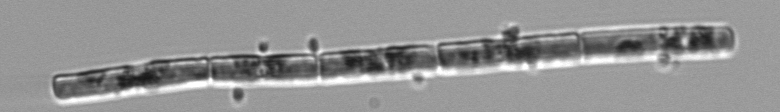
Label: Guinardia_delicatula